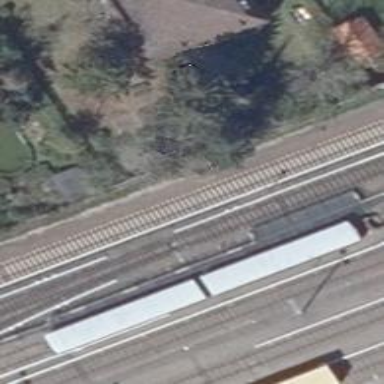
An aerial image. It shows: Railway switch.